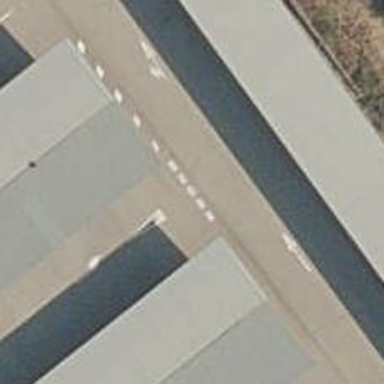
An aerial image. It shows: Road serving as parking aisle.